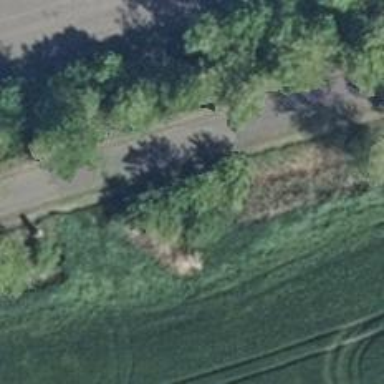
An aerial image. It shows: Row of deciduous broadleaved trees.